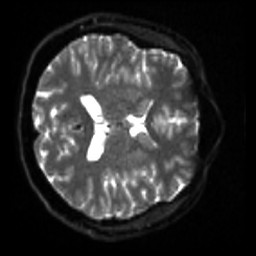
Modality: sbref
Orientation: axial
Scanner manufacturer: siemens
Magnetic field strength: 3 T
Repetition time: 4 s
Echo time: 0.0594 s